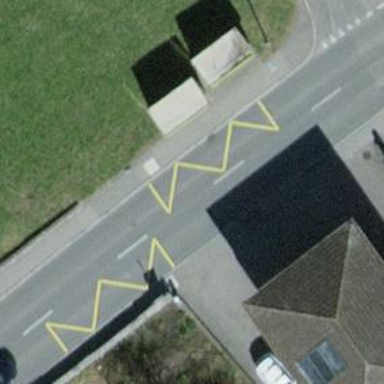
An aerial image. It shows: Bus stop with shelter. It is platform for public transport.